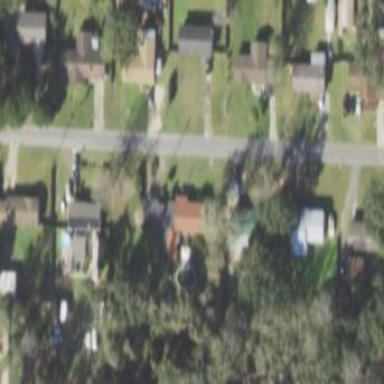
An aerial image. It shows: Residential area consisting of single-family homes.